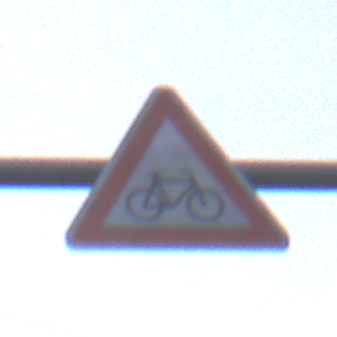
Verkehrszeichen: RadverkehrLinks
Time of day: SunriseSunset
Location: Outdoor (Urban)
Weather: PartlyCloudy
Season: NotSpecified
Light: Natural